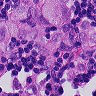
Metastatic tissue present: yes